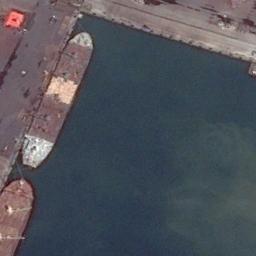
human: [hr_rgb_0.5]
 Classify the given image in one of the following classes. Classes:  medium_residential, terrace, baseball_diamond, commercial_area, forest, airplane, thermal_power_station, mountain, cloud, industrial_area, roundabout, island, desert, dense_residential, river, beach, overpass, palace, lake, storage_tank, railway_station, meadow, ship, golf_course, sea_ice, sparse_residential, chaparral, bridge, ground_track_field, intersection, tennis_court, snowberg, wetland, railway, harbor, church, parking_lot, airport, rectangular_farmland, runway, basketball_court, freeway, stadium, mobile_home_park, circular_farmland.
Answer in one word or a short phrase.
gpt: ship